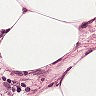
Metastatic tissue present: no